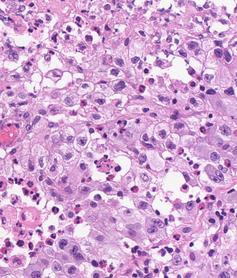
Tumor epithelial tissue: yes
Tumor-associated stroma tissue: no
Normal tissue: no